Field crop: maize
Growth stage: 2
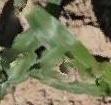
Species: maize